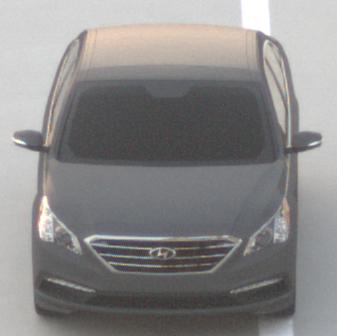
Make: Hyundai
Model: Sonata
Detailed model: Gen. 7
Model produced from: 2015
Model produced until: 2017
Doors: 4
Color: gray
Road condition: dry road
Daytime: dawn
Contrast: low contrast